Here is the wavelet time-frequency representation (scalogram) of a rolling-element bearing's vibration measurement. Based on the visible evidence, which condition applies: normal, inner_race, outer_race, ball?
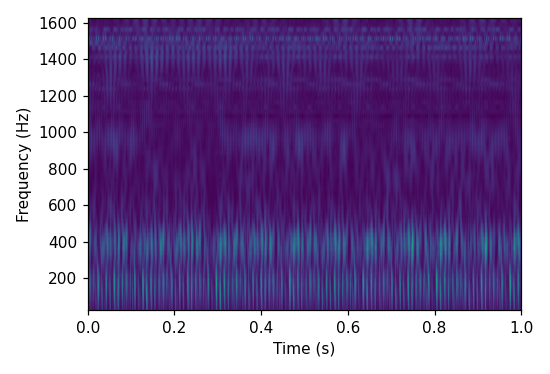
Answer: outer_race